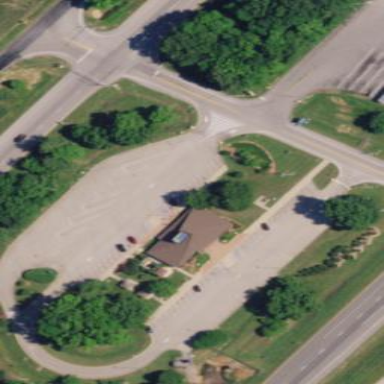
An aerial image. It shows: Rest area on the road.